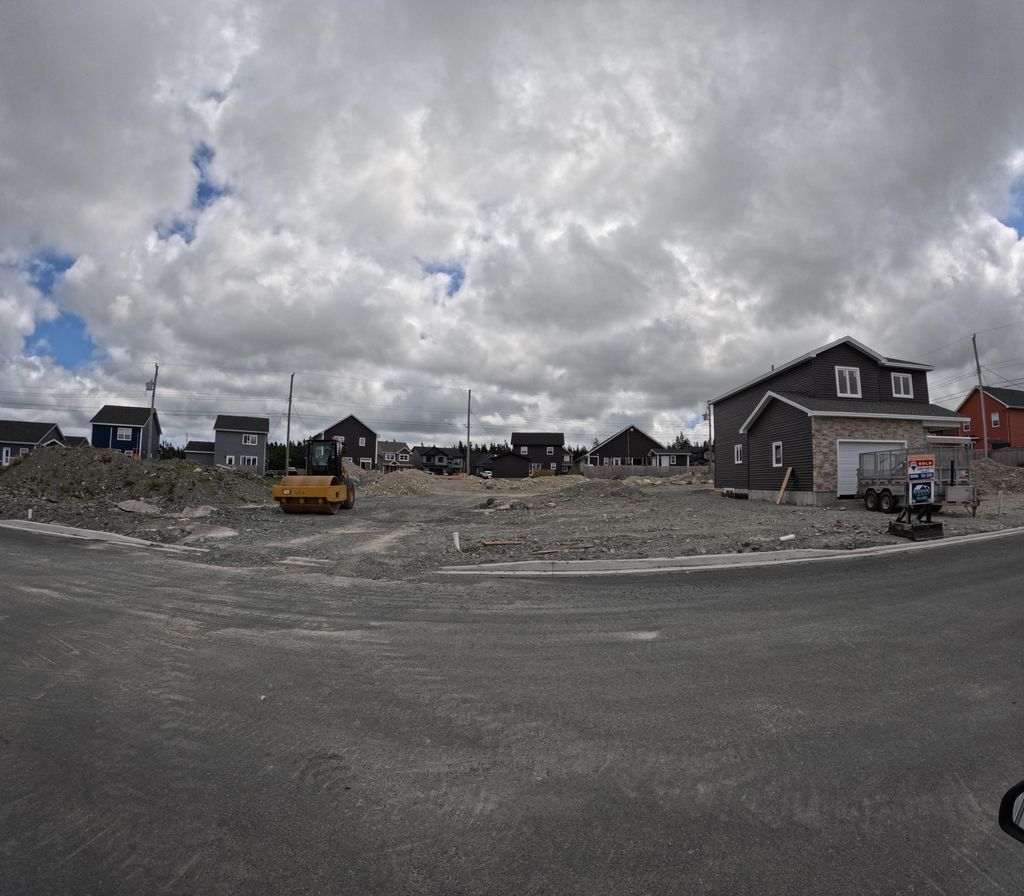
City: st_johns